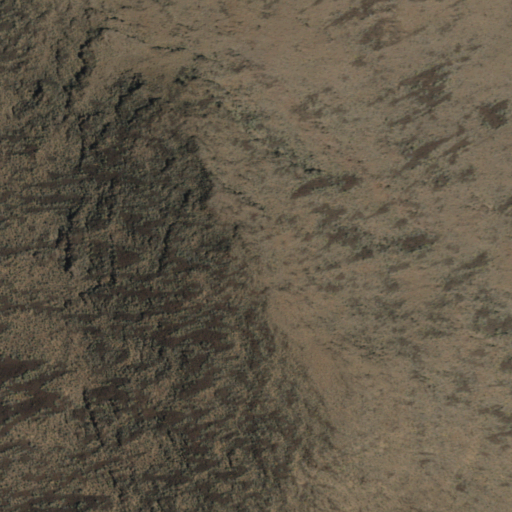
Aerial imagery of mountain in Nevada named Burro Mountain containing only shrub